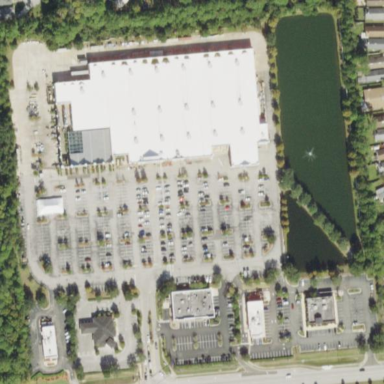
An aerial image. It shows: Retail area.